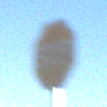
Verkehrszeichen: Stop
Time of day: MorningAfternoon
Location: Outdoor (Nature)
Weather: Clear
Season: Winter
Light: Natural